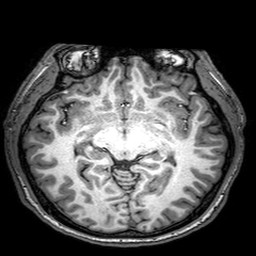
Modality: T1w
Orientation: coronal
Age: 26
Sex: male
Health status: healthy
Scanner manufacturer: philips
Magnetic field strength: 3 T